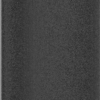
Label: dusty